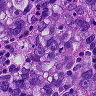
Metastatic tissue present: yes